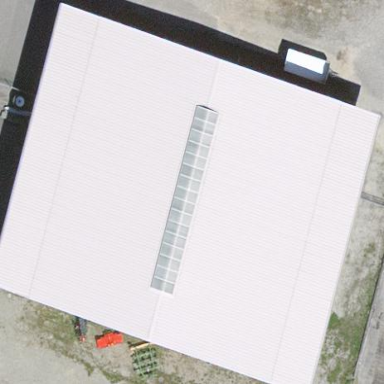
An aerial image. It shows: Warehouse building.